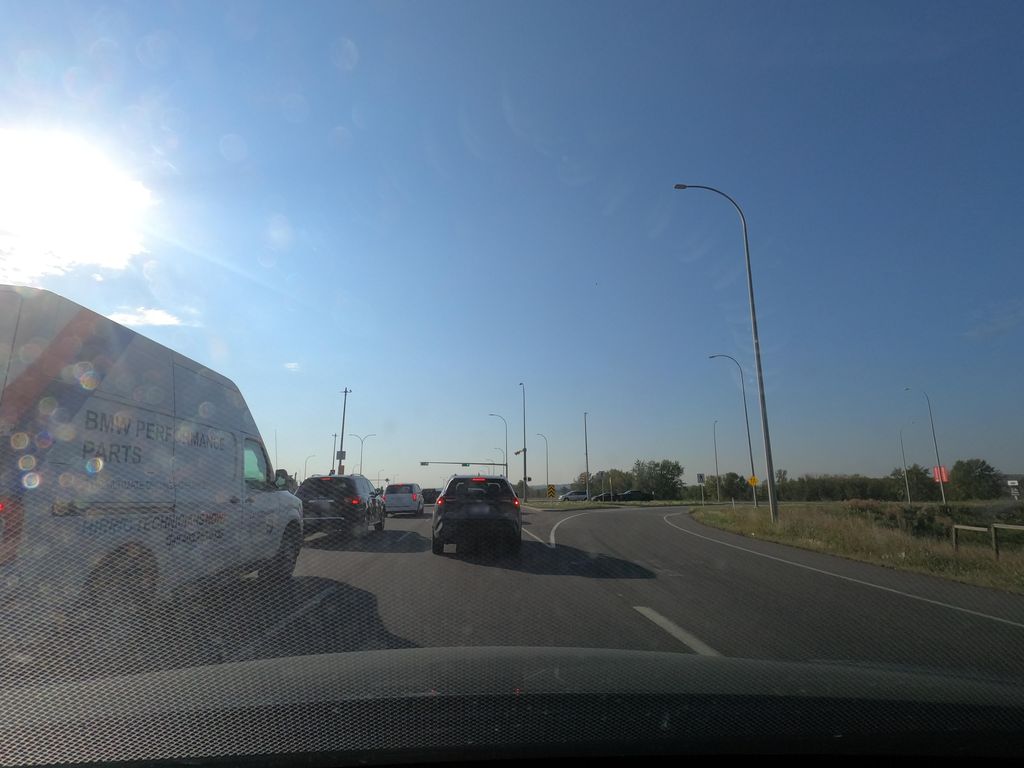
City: calgary